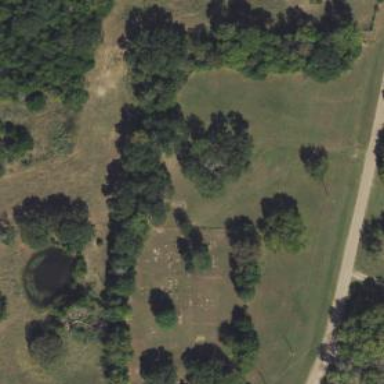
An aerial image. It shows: Cemetery.